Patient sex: F
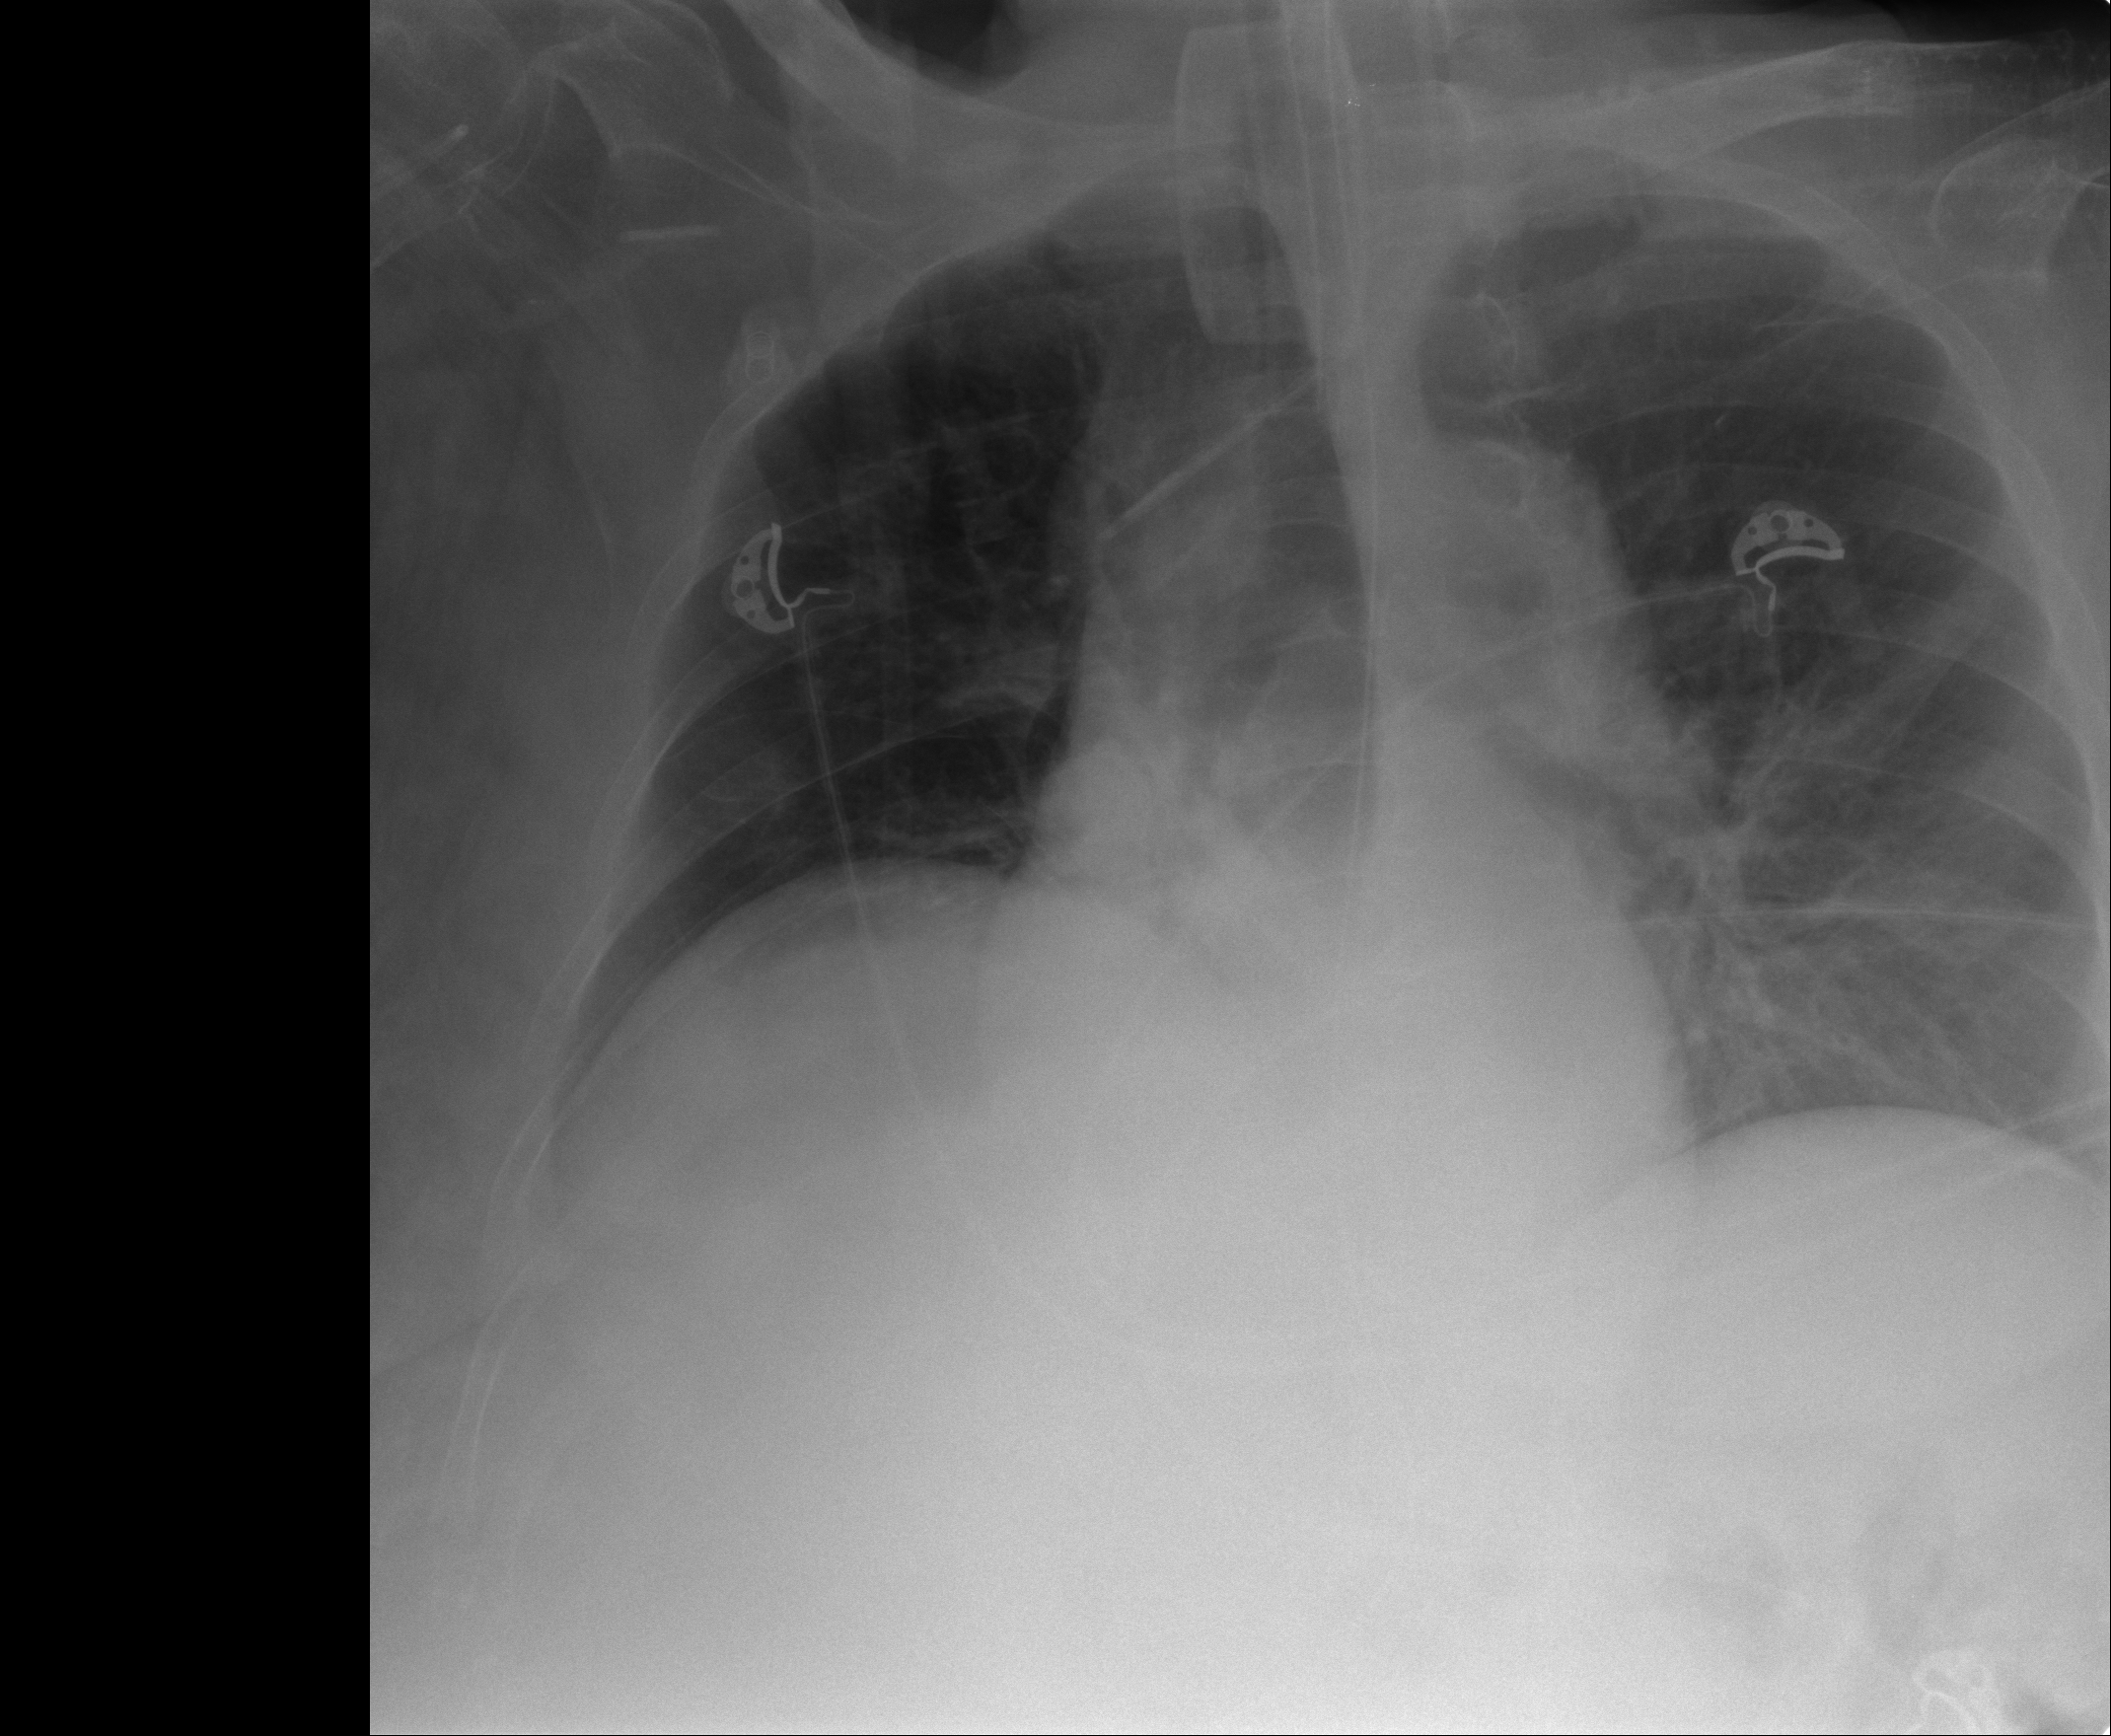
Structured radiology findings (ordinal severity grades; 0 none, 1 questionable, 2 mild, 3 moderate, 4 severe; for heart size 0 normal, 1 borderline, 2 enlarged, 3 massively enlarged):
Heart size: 0
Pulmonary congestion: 1
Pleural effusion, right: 1
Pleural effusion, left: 1
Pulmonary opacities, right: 1
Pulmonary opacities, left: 1
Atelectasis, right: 2
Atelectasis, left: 2